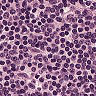
Metastatic tissue present: no